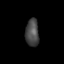
Tissue: lung
Cell type: Myeloid cells
Senescence score: 0.2364
Nuclear area (px): 360
Mean DAPI intensity: 71.811